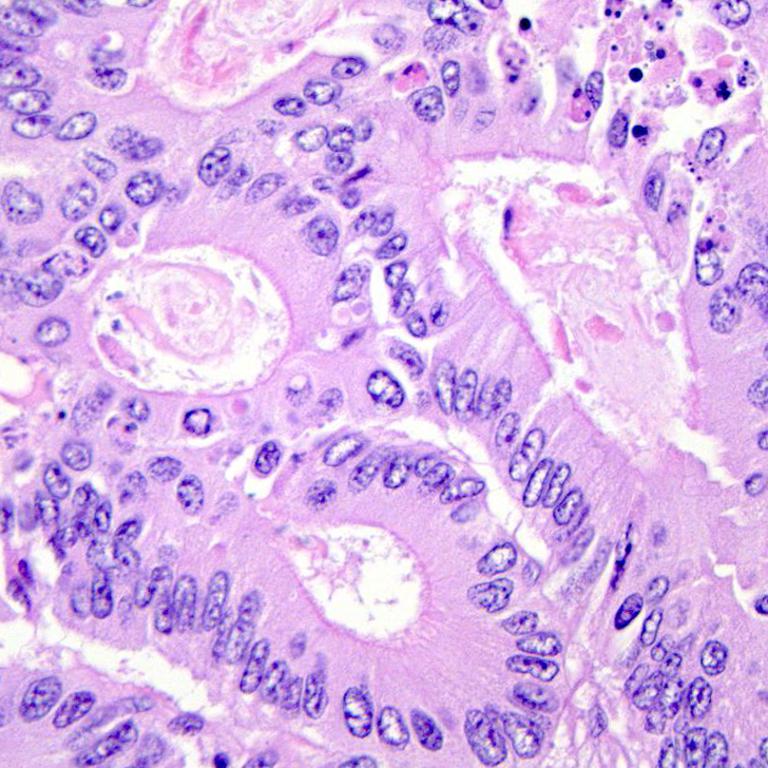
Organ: colon
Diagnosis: adenocarcinomas